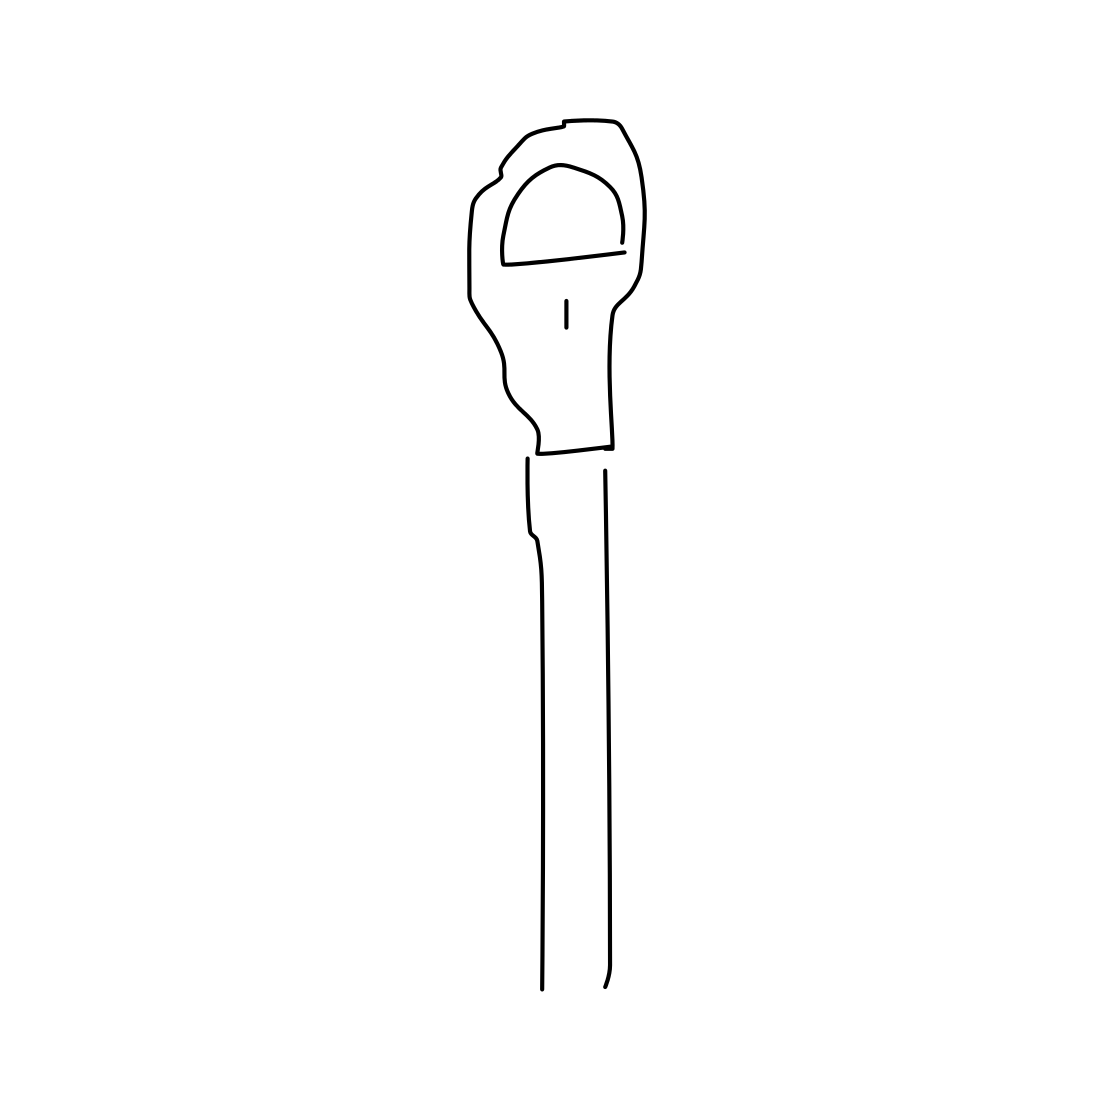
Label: parking meter